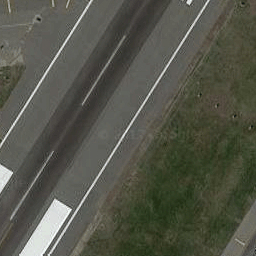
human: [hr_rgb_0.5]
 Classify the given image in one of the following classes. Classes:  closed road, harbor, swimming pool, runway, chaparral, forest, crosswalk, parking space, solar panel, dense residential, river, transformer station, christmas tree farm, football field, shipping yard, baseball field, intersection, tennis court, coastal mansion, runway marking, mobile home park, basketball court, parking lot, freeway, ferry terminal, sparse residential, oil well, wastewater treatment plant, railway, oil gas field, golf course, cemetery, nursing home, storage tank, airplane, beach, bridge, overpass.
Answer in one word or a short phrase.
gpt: runway